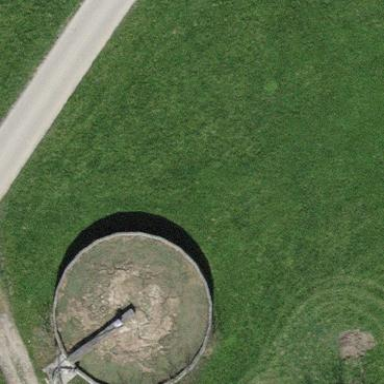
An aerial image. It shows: Storage tank with man-made structure.